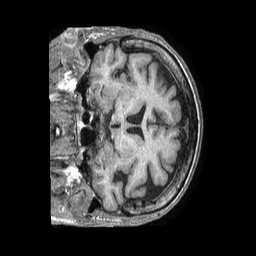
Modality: T1w
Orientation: coronal
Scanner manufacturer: philips
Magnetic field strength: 1.5 T
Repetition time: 0.007745 s
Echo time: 0.003532 s